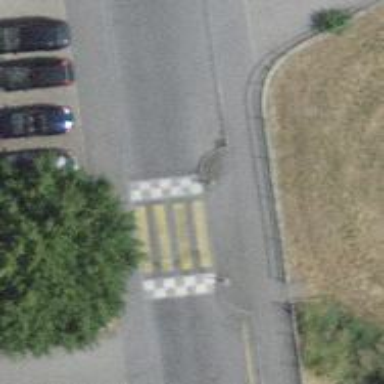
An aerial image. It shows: Kerb barrier.